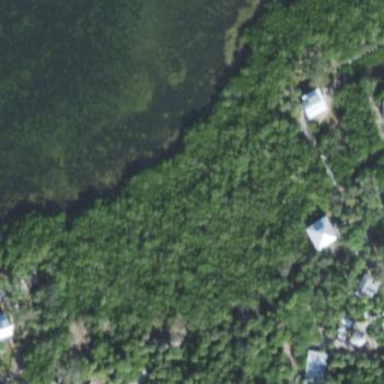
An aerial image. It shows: Wetland area with mangrove vegetation.